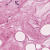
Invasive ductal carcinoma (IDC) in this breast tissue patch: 0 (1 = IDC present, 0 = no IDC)